Interaction volume radius: 10 \u00c5
Interaction volume height: 10 \u00c5
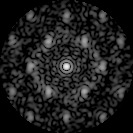
Disorder parameter: 0.5841